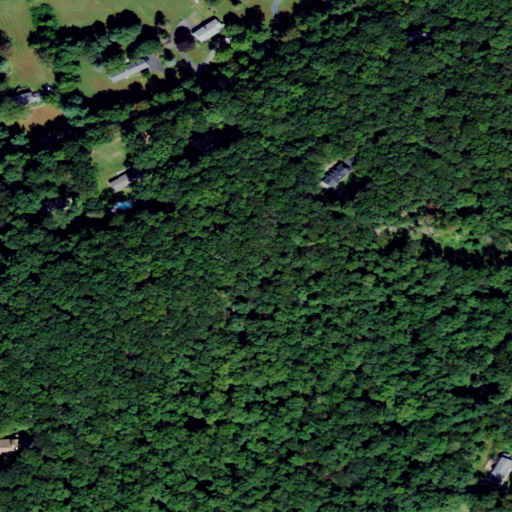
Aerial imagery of mountain in New Jersey named Long Hill containing deciduous forest, open development, mixed forest, and pasture